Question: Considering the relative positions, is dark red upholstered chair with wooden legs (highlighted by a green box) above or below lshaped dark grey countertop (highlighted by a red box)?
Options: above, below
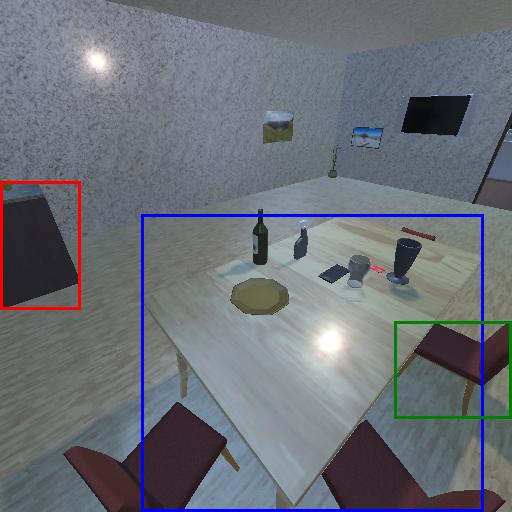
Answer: above